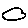
Label: square